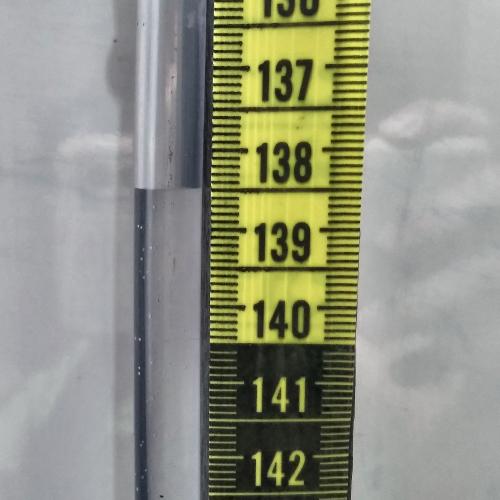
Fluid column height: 138.5 cm